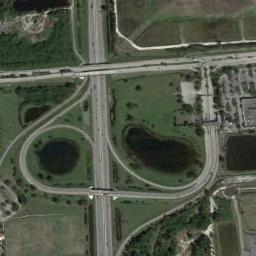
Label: overpass